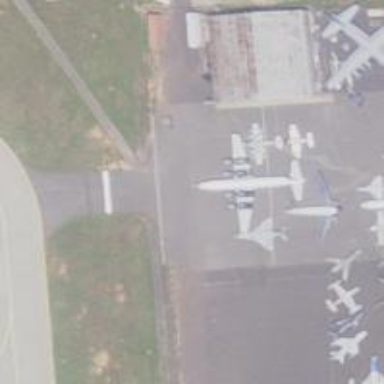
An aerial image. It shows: Image of taxiway at airport.